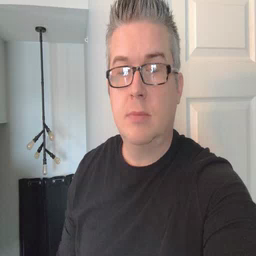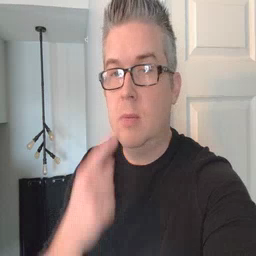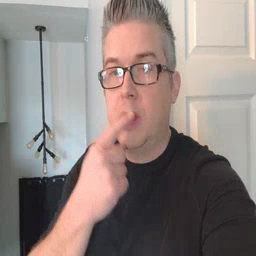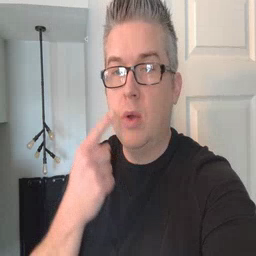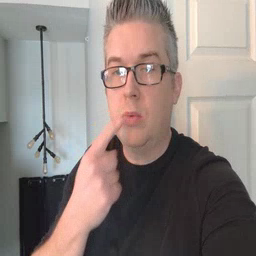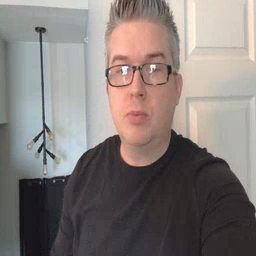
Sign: mouth